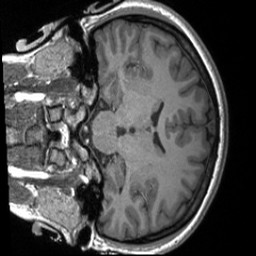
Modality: T1w
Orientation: coronal